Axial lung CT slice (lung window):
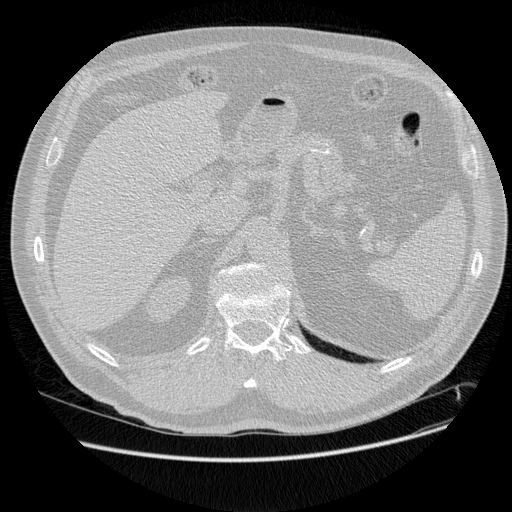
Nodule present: no